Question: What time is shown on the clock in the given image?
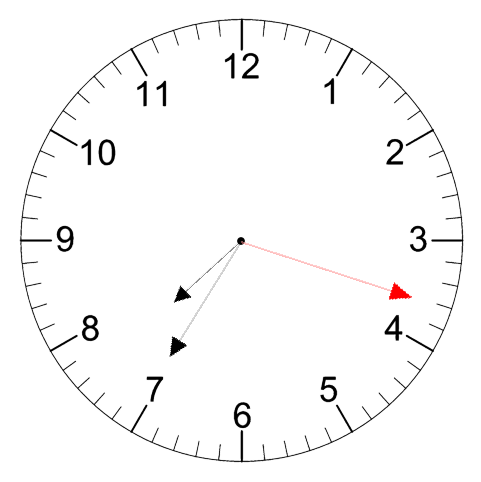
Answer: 07:35:18